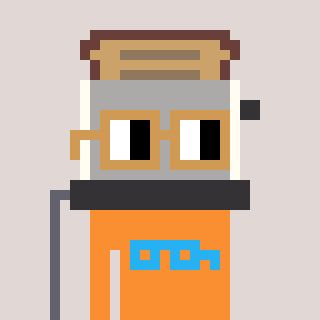
a pixel art character with square brown glasses, a toaster-shaped head and a orange-colored body on a warm background